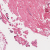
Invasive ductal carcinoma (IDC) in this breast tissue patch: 0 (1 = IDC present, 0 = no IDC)